Question: somehow I am very bad at this so i need your help guys. The problem is similar to my previous problem (find it here: <URL>.
This time I need #DIV-3 to be the flexible one that gets small and big as the window height changes and all other DIVS need to be fixed. So here is an illustration:

Can someone please help my with a fiddle like last time.
Thank you very much.
this is code example, but doesnt really matter probably:
'''
#DIV-1{
position: fixed;
padding: 1em 2em;
top: 6.8em;
right: 0;
height: 9.5em;
width: 18%;
bottom: 75%;
}
#DIV-2{
position: fixed;
padding: 1em 2em;
width: 18%;
top: 16em;
bottom: 18em;
right: 0;
}
#DIV-3{
position: fixed;
padding: 1em 2em;
bottom: 0em;
right: 0;
width: 18%;
height: 18em;
overflow-y: auto;
}
'''
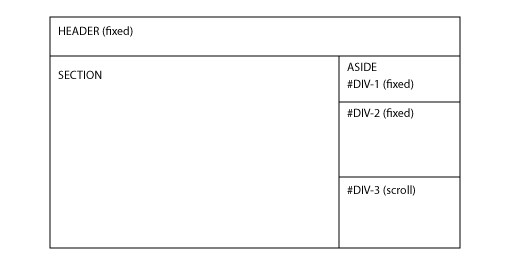
Answer: I think this might be what you want (using the answer from your other question) ... horrible way to build something though haha.
<URL>
'''
.middle1 {
background: blue;
height: 100px;
top:50px;
}
.middle2 {
background: green;
top: 150px;
height: 100px;
}
.logo {
background: pink;
overflow: scroll;
top: 250px;
bottom:0%;
}
'''
Not exactly sure, but you could consider using something like <URL> for building stuff that fits together like that.